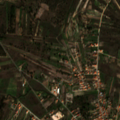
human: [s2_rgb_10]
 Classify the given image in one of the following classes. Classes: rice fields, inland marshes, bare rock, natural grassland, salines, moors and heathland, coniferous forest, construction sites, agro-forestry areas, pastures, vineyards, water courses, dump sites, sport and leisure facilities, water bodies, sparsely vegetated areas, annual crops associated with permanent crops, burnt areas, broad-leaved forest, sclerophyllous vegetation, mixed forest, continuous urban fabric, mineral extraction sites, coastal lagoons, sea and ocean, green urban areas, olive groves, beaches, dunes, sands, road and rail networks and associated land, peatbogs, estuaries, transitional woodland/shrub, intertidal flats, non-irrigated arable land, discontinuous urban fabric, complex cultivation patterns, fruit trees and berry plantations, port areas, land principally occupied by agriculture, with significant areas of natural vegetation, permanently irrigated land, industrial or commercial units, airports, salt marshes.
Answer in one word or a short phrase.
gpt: discontinuous urban fabric, pastures, complex cultivation patterns, land principally occupied by agriculture, with significant areas of natural vegetation, broad-leaved forest, transitional woodland/shrub